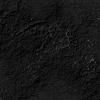
Atmospheric dust classification: not_dusty